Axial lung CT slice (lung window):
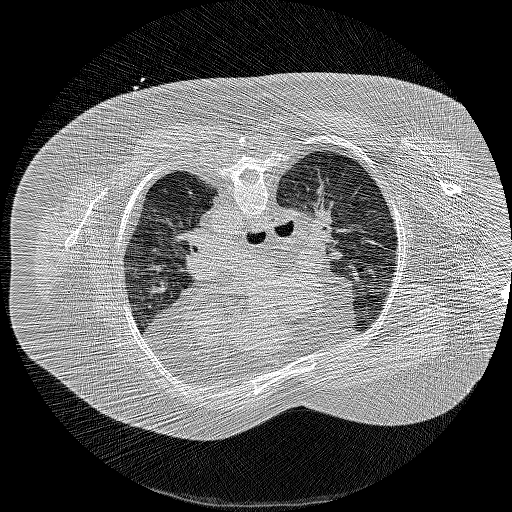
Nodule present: no